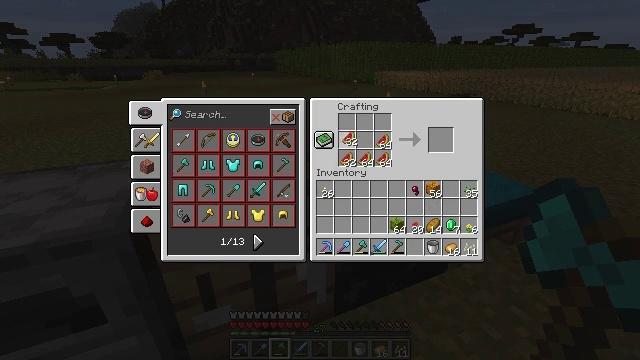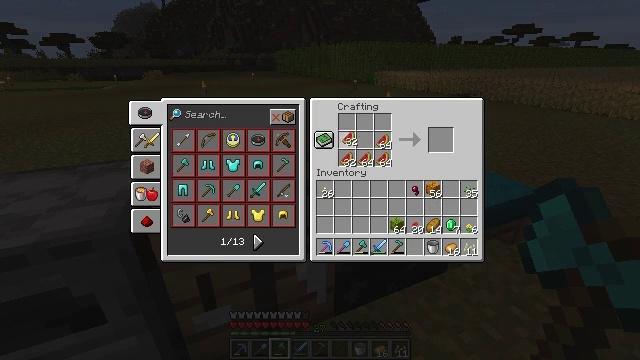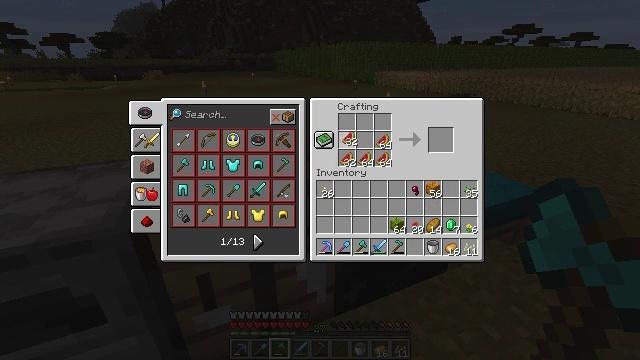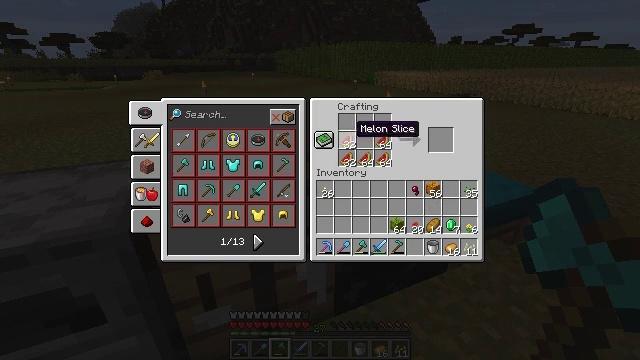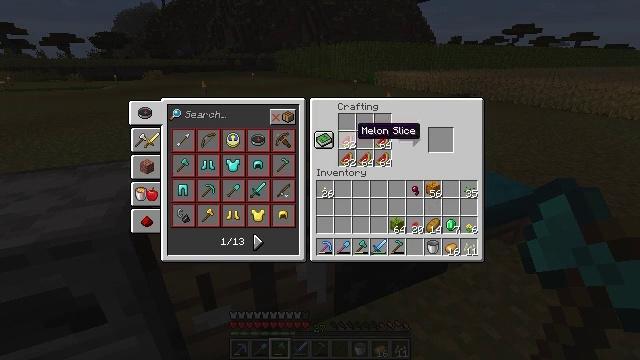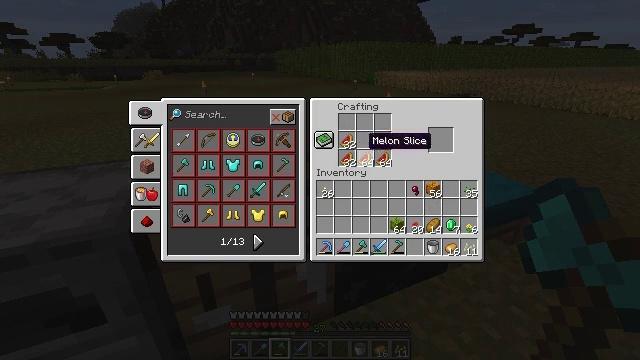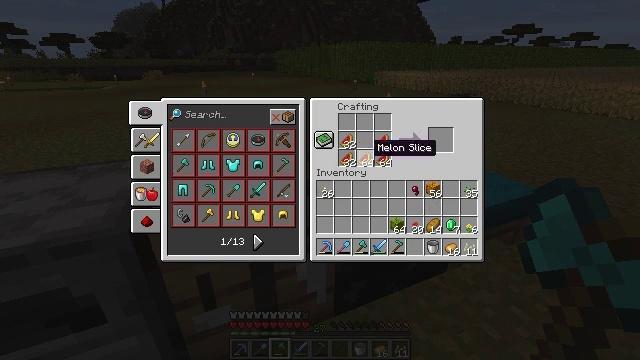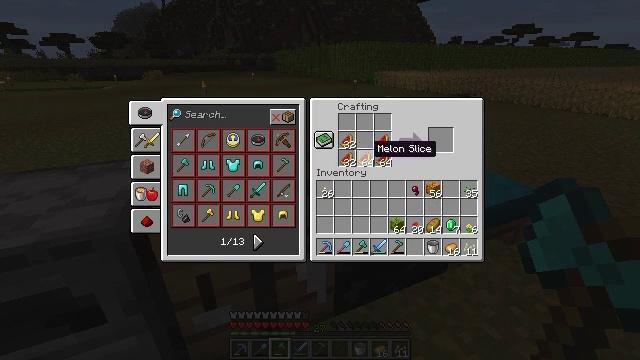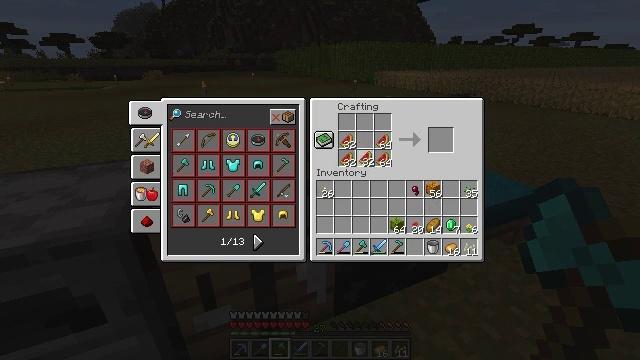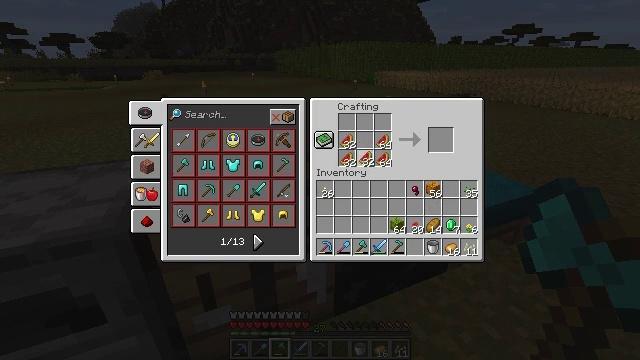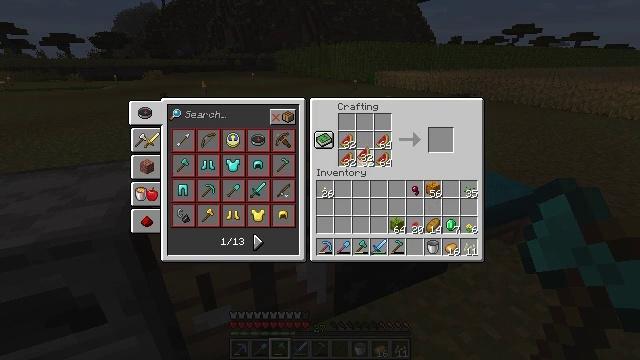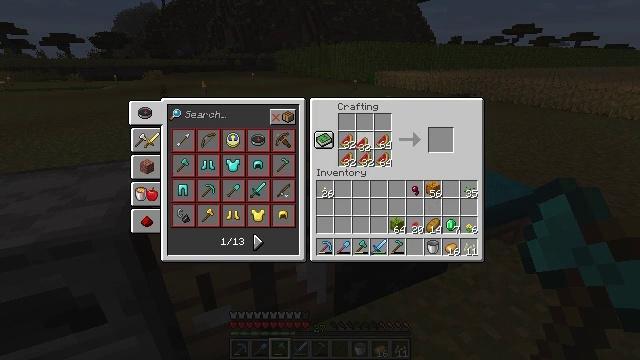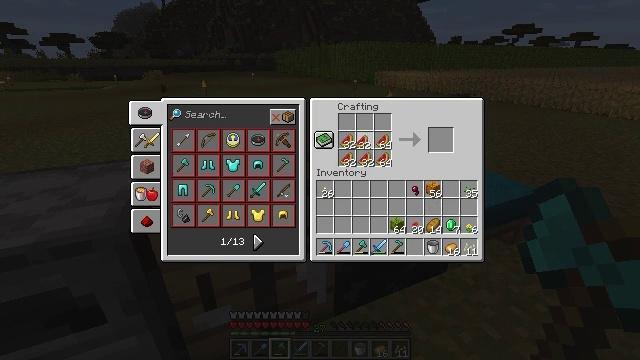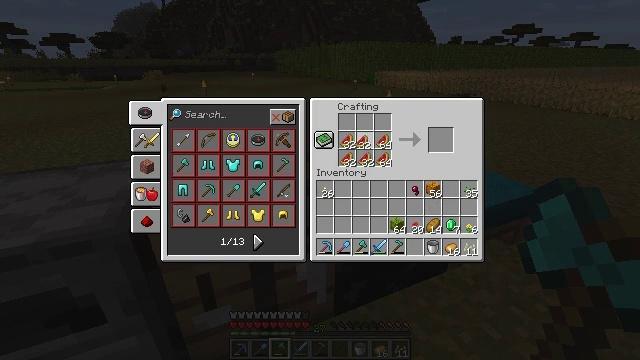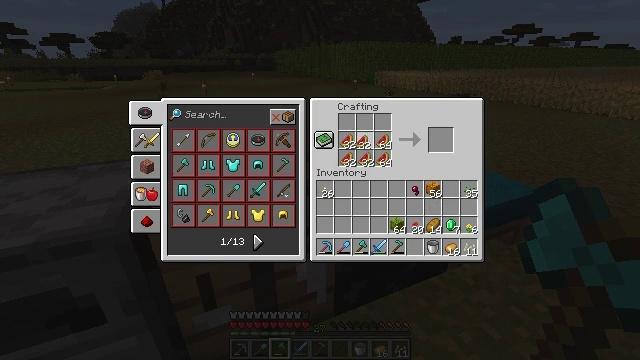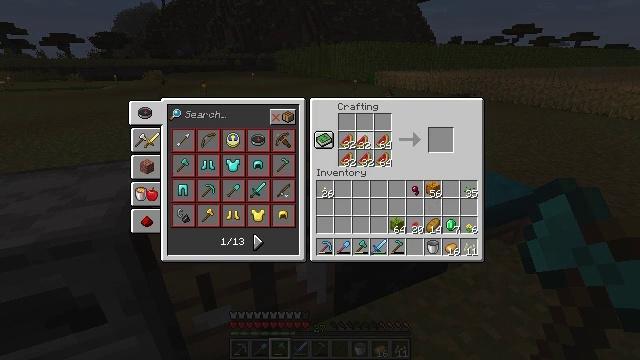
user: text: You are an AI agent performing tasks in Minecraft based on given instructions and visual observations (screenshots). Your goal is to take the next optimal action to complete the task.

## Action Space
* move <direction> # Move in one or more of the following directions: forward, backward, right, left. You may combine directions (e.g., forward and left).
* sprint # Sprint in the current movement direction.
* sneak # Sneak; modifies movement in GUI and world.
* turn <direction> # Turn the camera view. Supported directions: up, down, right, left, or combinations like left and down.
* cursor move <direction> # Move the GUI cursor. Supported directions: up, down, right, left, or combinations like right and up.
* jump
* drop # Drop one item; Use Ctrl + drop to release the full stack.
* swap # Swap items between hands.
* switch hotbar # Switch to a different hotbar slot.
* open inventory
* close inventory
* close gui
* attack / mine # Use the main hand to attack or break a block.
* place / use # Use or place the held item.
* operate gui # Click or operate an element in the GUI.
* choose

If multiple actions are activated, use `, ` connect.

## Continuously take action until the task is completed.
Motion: motion action
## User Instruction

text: Craft a melon.
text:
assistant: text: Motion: operate gui
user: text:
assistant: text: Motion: operate gui
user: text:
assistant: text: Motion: no_op
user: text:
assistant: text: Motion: no_op
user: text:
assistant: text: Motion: cursor move right and down
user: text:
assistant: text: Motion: cursor move down
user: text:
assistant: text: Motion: no_op
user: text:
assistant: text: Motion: choose
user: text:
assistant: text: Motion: choose
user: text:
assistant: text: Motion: choose
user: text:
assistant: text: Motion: cursor move up
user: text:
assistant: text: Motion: no_op
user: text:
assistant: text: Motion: operate gui
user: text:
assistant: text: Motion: operate gui
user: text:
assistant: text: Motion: operate gui
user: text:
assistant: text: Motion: no_op
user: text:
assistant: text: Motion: cursor move right
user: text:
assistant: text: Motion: cursor move right
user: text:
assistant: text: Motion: no_op
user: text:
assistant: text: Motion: no_op
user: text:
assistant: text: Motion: choose
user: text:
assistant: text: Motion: choose
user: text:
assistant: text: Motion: choose
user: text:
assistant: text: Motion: cursor move up
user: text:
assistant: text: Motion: no_op
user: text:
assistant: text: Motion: operate gui
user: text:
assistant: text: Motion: operate gui
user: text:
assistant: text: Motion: operate gui
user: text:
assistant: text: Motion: no_op
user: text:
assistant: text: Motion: cursor move down